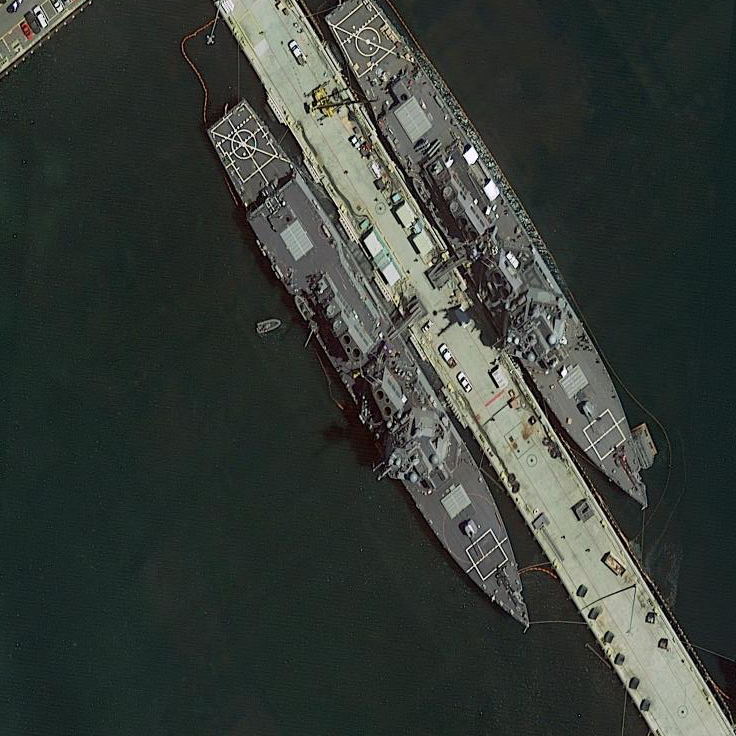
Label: destroyer